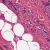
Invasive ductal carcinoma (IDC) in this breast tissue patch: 0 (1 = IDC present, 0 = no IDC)